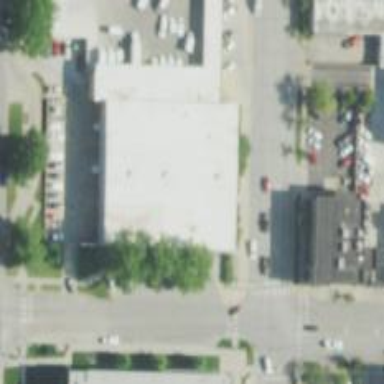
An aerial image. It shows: Post office.